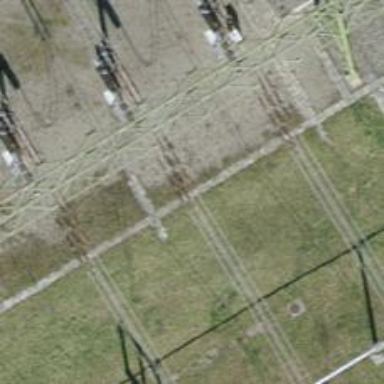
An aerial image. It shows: Insulator used in power systems.